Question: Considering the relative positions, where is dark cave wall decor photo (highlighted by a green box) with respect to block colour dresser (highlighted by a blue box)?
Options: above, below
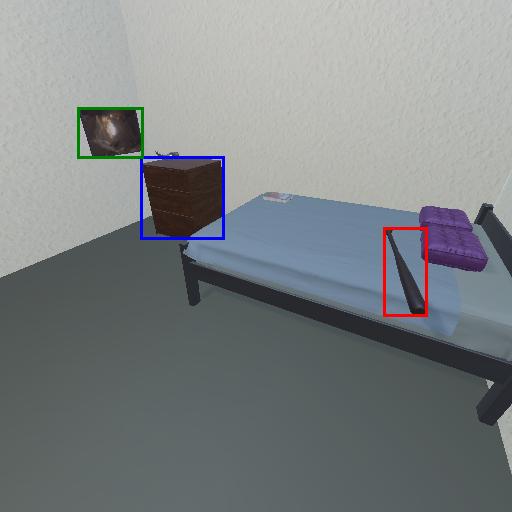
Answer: above